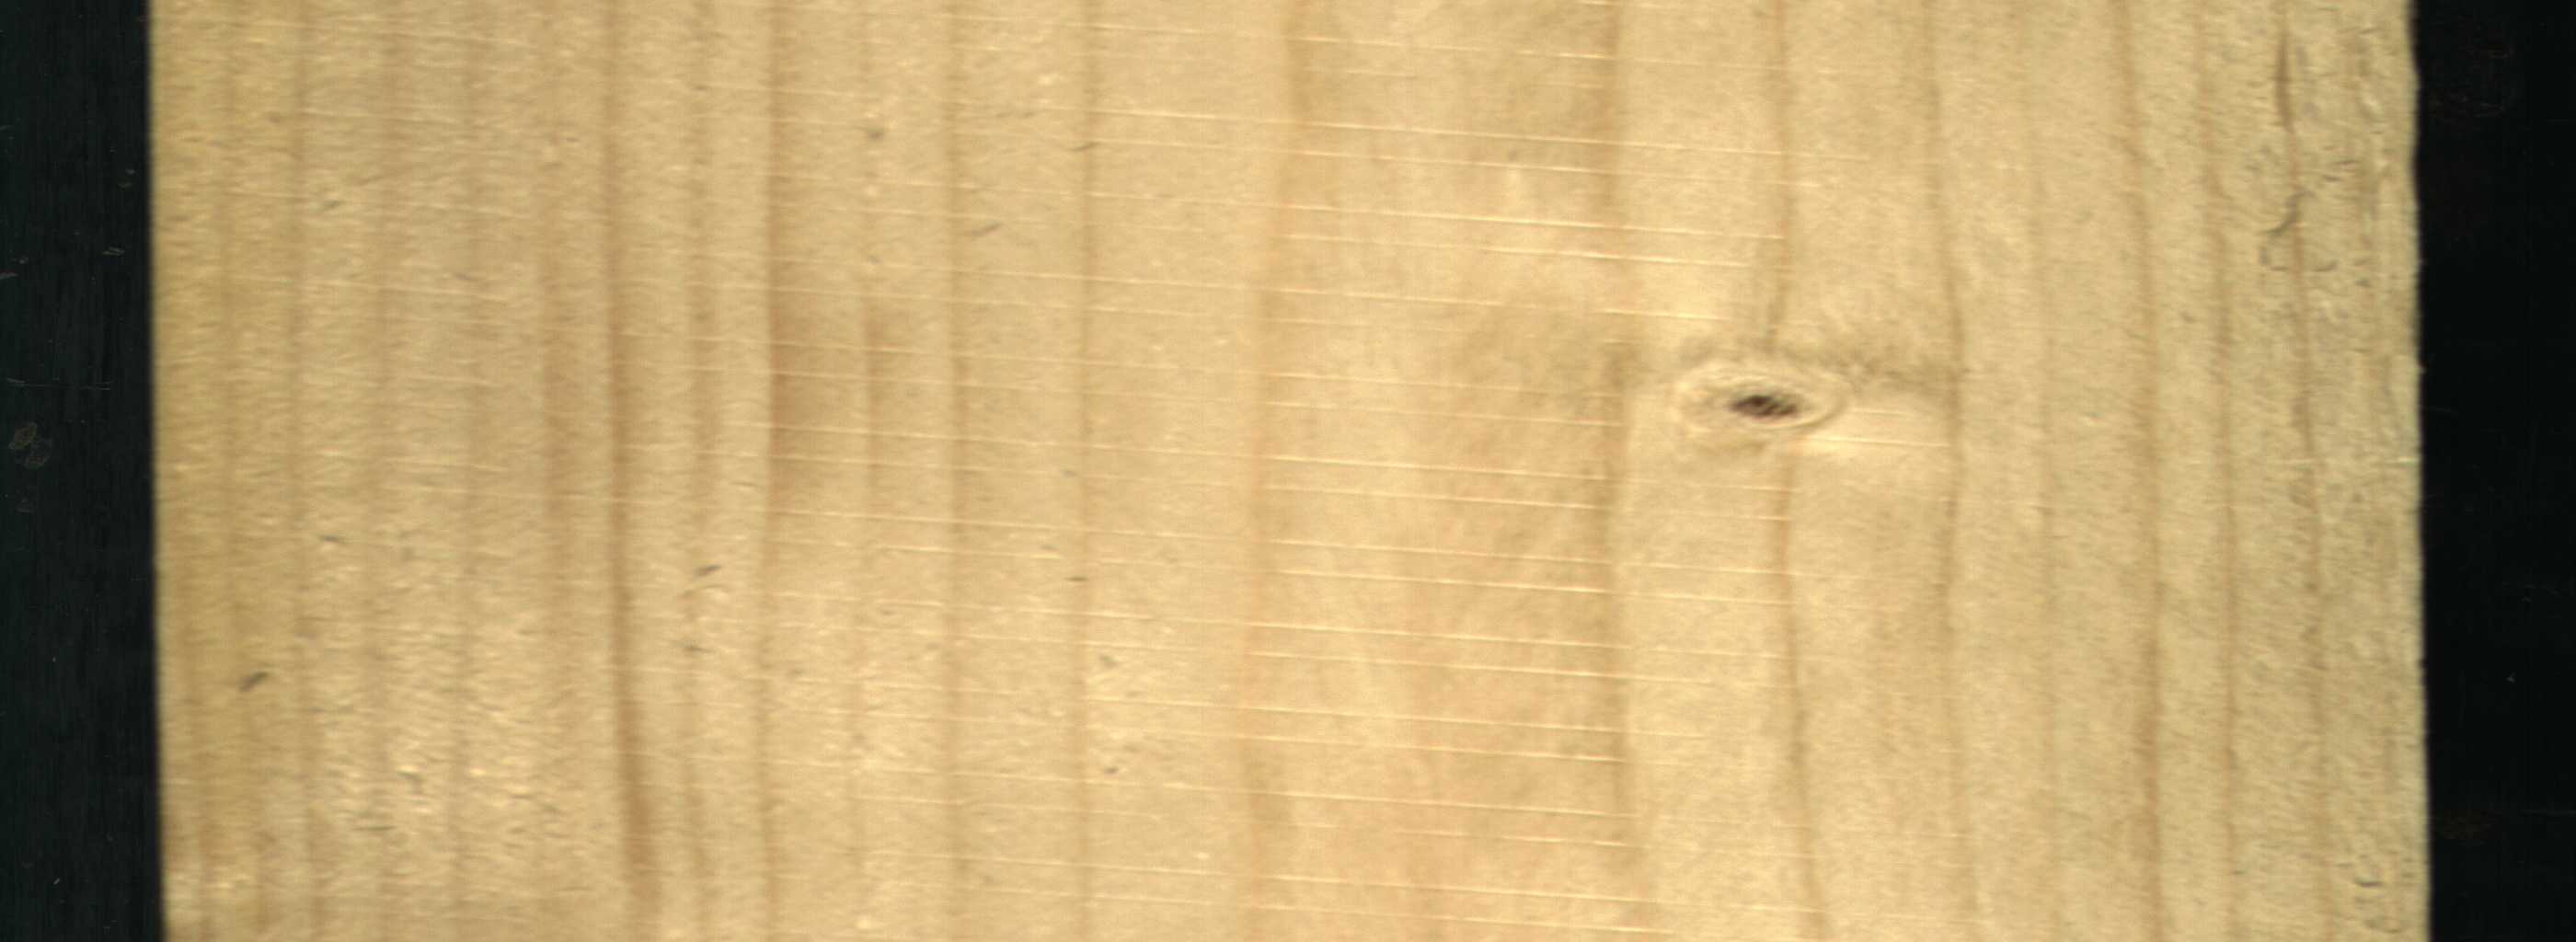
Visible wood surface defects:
Live_Knot